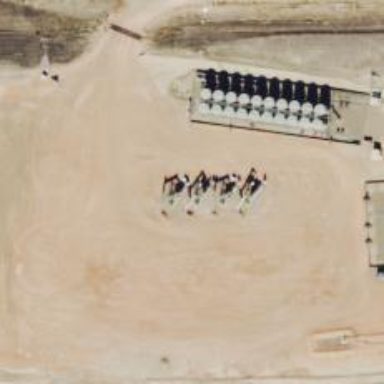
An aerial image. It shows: Petroleum well.